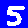
Digit: 5